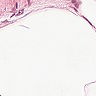
Metastatic tissue present: no